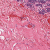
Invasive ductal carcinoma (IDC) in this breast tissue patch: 0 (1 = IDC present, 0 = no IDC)